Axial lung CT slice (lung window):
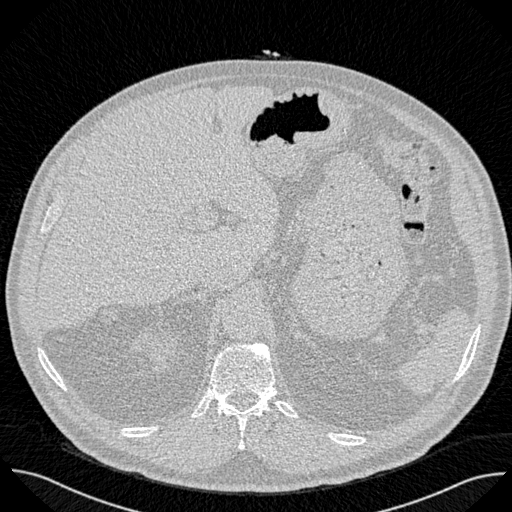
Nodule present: no